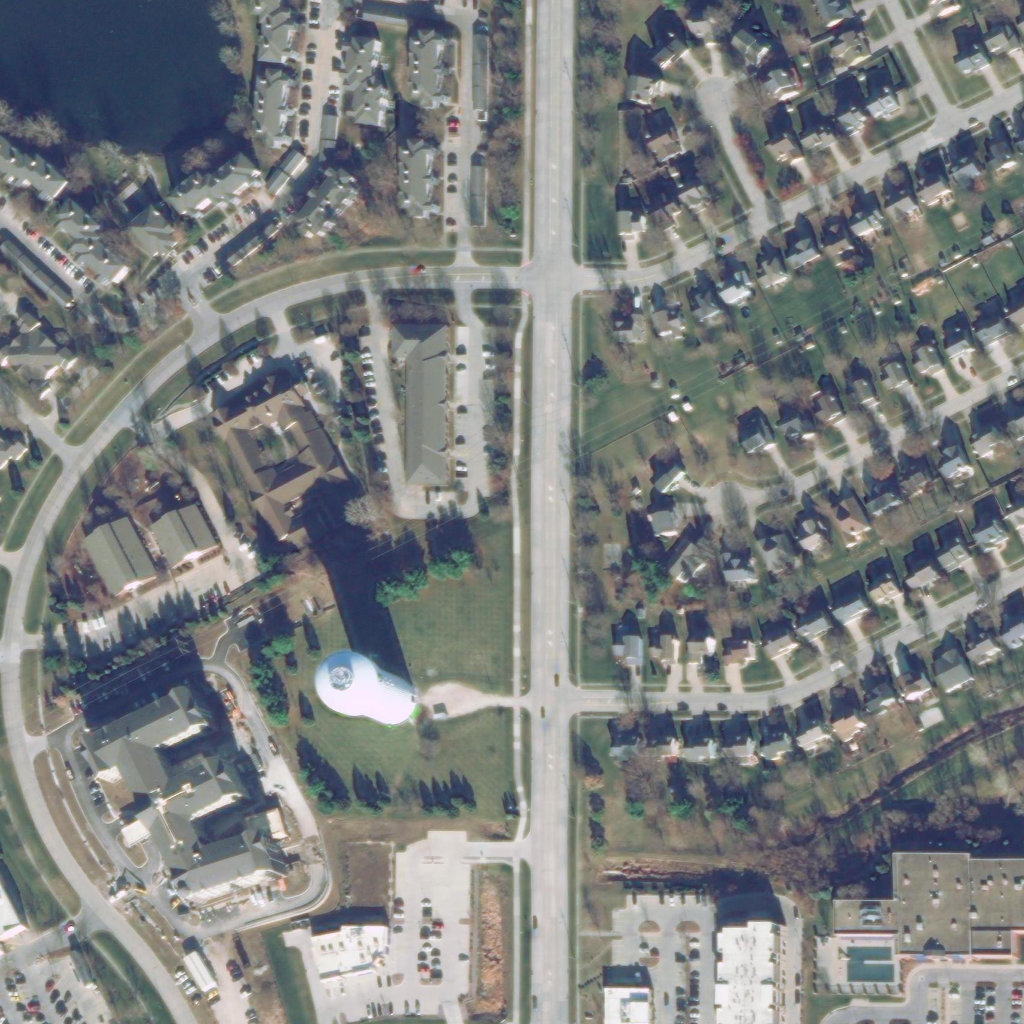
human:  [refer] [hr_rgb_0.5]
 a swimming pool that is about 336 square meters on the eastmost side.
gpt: <box>[[82, 92, 86, 95, 0]]</box>